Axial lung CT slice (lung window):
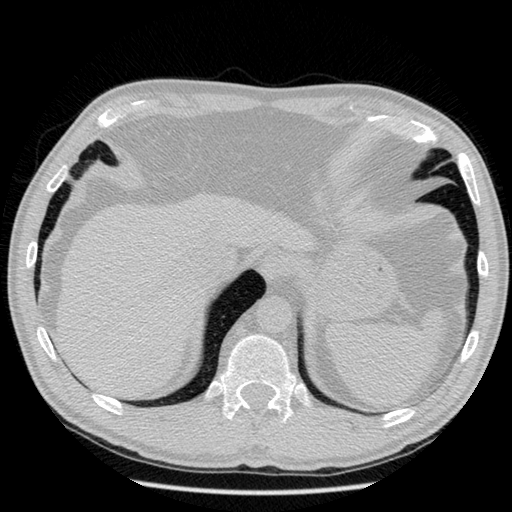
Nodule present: no